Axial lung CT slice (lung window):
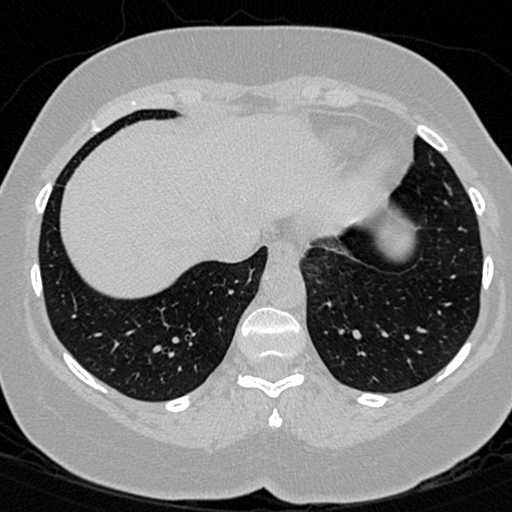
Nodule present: no